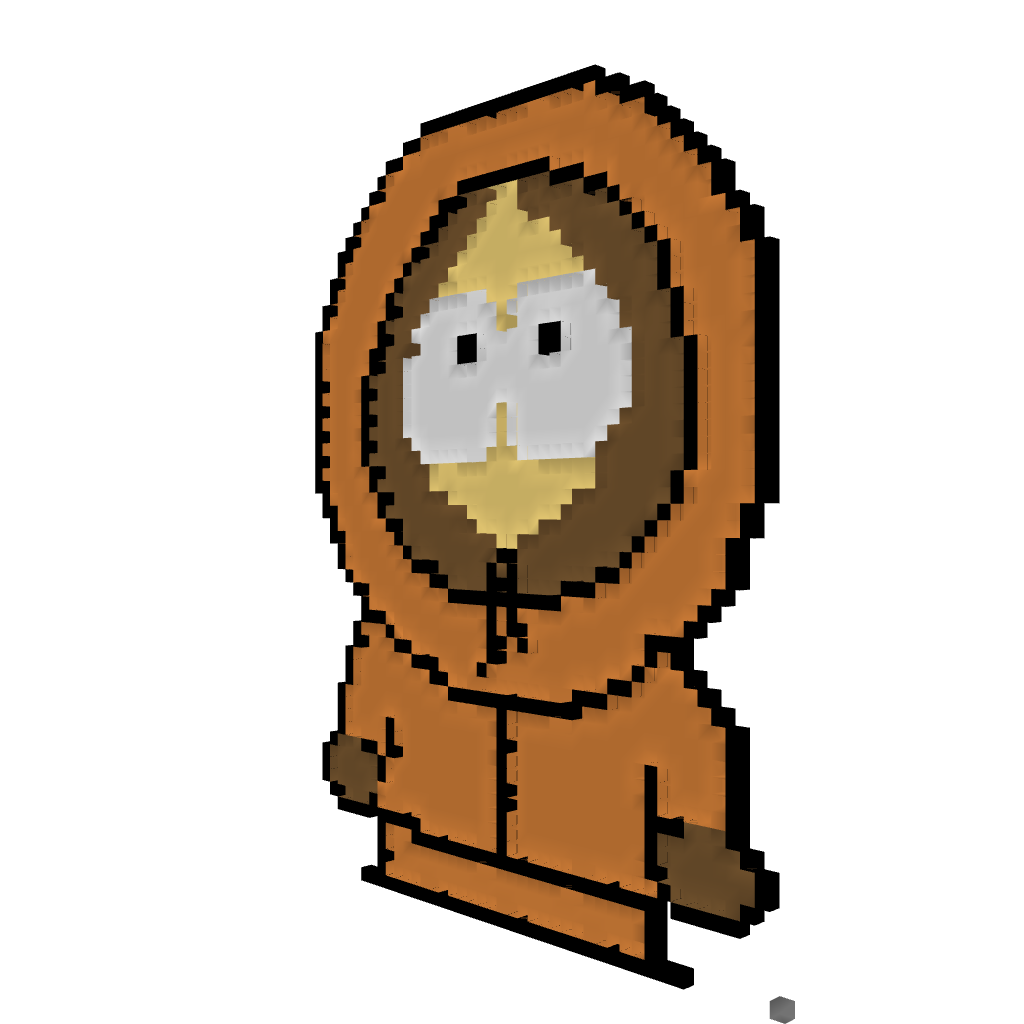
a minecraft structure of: Kenny high quality